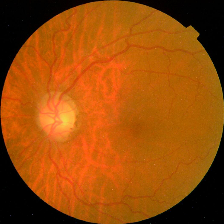
Diabetic retinopathy grade: No DR